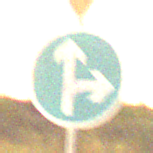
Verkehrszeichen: VorgeschriebeneFahrtrichtungGeradeausOderRechts
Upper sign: VorfahrtGewaehren
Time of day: Night
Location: Outdoor (Nature)
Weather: Clear
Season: NotSpecified
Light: Natural